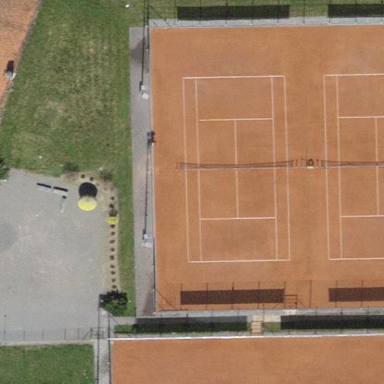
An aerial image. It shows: Tennis court on the leisure land pitch.